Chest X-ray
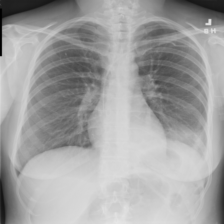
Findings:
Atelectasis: negative
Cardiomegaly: negative
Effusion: positive
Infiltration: negative
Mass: negative
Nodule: negative
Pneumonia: negative
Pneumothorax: negative
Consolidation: negative
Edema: negative
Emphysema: negative
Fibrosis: negative
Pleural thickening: negative
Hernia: negative